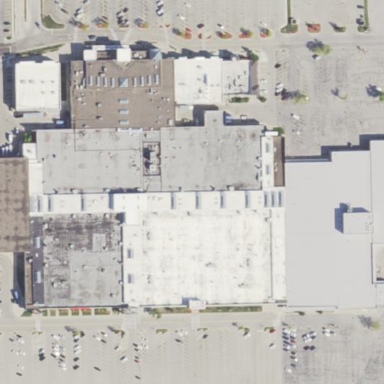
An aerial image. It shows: Mall building.